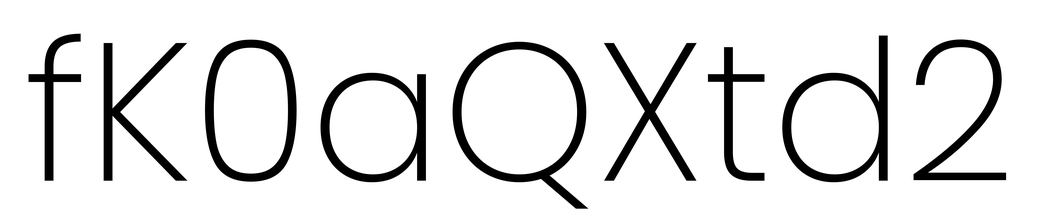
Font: Poppins-ExtraLight